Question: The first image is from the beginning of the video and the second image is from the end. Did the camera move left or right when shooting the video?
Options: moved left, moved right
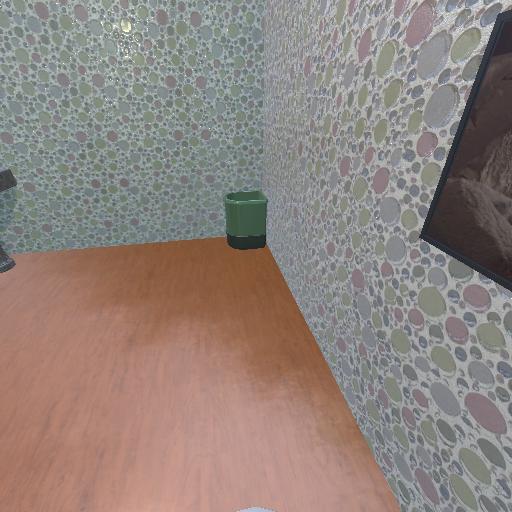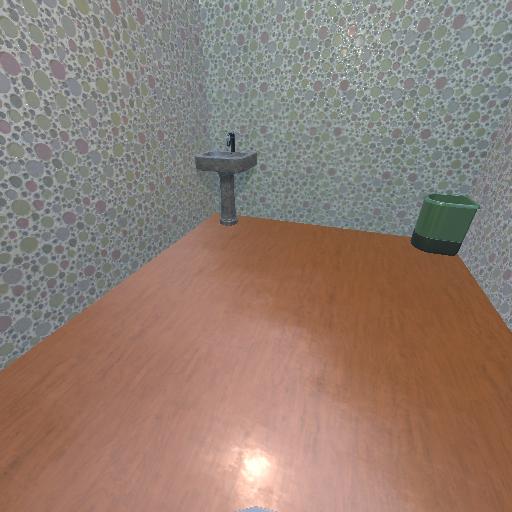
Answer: moved left